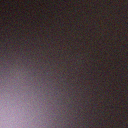
Screen state: off